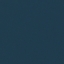
Label: SeaLake